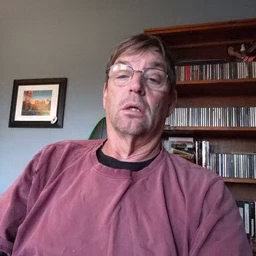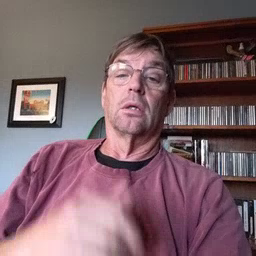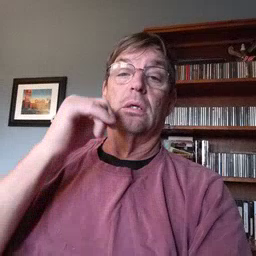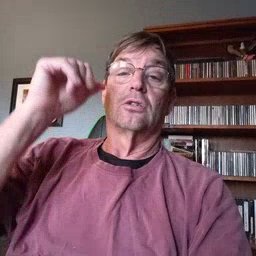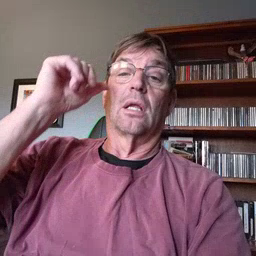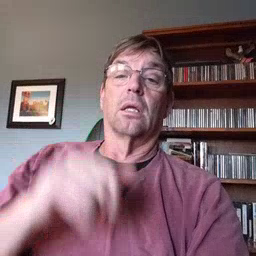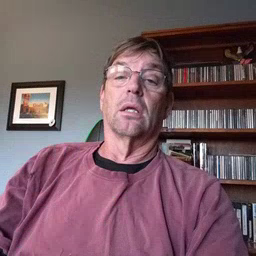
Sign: yesterday